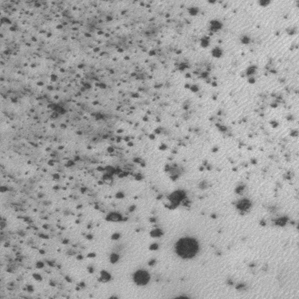
Label: frost